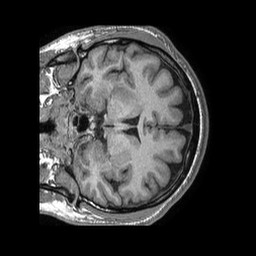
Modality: T1w
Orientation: coronal
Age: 22
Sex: male
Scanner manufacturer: philips
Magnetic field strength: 1.5 T
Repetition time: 0.007588 s
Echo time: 0.00346 s